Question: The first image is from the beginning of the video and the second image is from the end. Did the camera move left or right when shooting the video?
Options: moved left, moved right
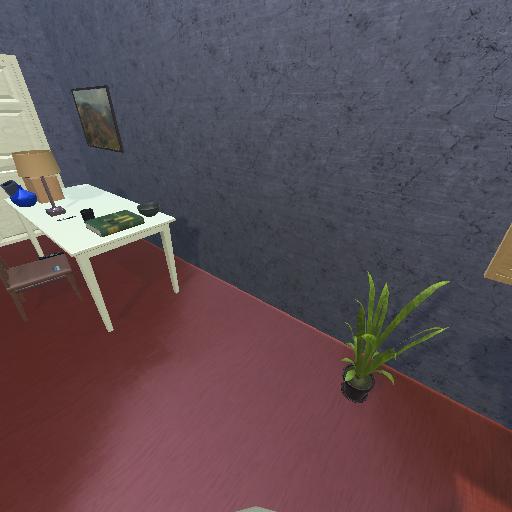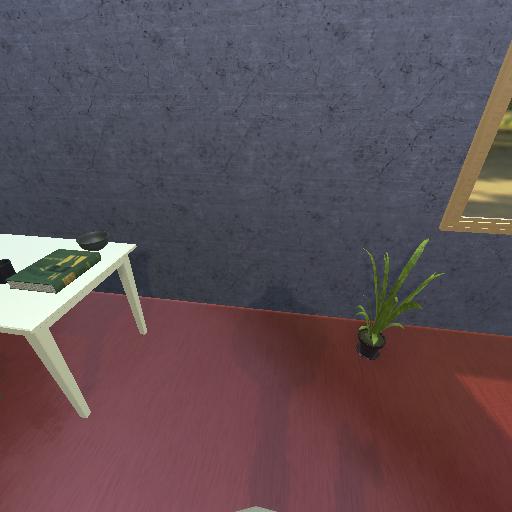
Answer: moved left